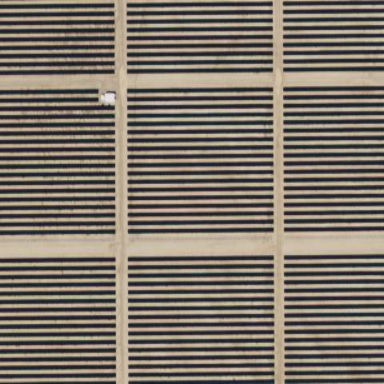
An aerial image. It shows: Solar power generator using photovoltaic panels.